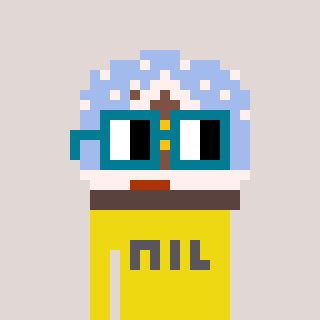
a pixel art character with square dark green glasses, a snow globe-shaped head and a yellow-colored body on a warm background